Question: I want to make a dynamic alpha mask with drawable shapes as circles or whatever, and apply it to a drawed text on Android.
Here is an example of what i want :

I am trying to make it with 'setXfermode(new PorterDuffXfermode(Mode.SRC_IN))', but i can't get it work.
Here is the code I have in 'onDraw(Canvas canvas)' method :
'''
Paint paint = new Paint();
paint.setAntiAlias(true);
canvas.drawARGB(0, 0, 0, 0);
paint.setColor(Color.WHITE);
canvas.drawCircle(50, 50, 50, paint);
paint.setXfermode(new PorterDuffXfermode(Mode.SRC_IN));
paint.setColor(Color.RED);
canvas.drawText("hello", 0, 50, paint);
'''
Thanks in advance for your help
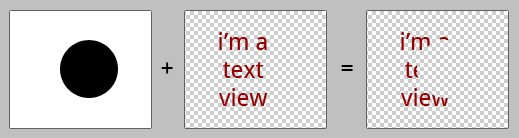
Answer: Try creating your source and mask bitmaps separately. Most of the examples I have seen involve using two bitmaps and using drawBitmap to perform the masking.
I use PorterDuff.Mode.DST_IN for the paint, then draw the source image (with no paint) followed by the mask image (with the paint). Something like this:
'''
Bitmap bitmapOut = Bitmap.createBitmap(sizeX, sizeY,
Bitmap.Config.ARGB_8888);
Canvas canvas = new Canvas(bitmapOut);
Paint xferPaint = new Paint(Paint.ANTI_ALIAS_FLAG);
xferPaint.setColor(Color.BLACK);
xferPaint.setXfermode(new PorterDuffXfermode(PorterDuff.Mode.DST_IN));
canvas.drawBitmap(sourceImage, 0, 0, null);
canvas.drawBitmap(alphaMask, 0, 0, xferPaint);
'''
At this point, bitmapOut contains my masked image.